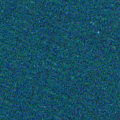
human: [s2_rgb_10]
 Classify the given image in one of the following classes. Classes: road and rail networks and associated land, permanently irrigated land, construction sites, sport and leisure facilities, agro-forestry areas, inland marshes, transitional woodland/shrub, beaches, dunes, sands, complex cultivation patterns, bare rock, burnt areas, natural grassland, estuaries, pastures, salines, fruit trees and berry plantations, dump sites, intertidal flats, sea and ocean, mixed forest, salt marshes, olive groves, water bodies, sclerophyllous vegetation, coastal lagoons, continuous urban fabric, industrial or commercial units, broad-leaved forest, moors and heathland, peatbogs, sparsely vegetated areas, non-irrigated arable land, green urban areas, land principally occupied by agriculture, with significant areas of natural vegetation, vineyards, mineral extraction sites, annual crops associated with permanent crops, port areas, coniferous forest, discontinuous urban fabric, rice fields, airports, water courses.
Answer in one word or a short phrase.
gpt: sea and ocean